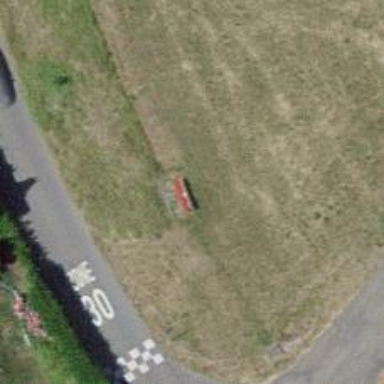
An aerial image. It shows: Red bench.